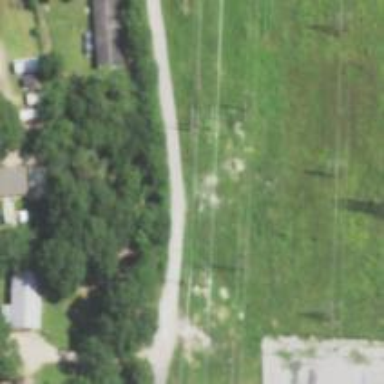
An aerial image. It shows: Power pole.